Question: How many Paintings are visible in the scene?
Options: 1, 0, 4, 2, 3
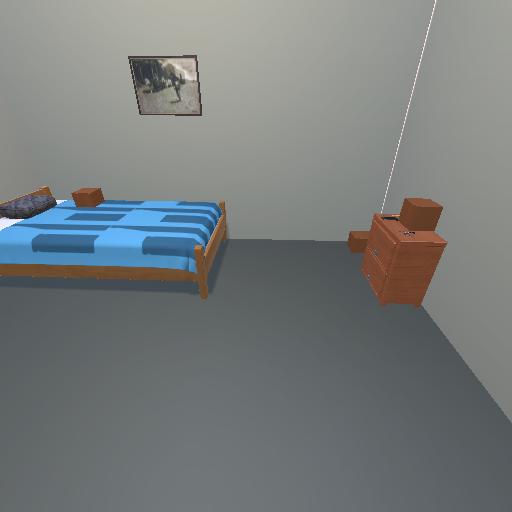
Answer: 1